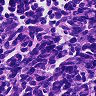
Metastatic tissue present: no